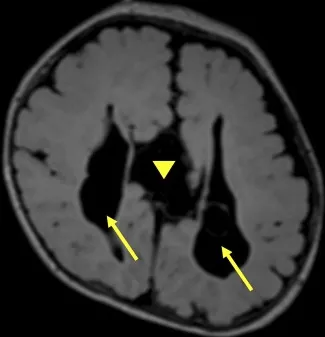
Preoperative imaging. Preoperative axial fluid-attenuated inversion recovery magnetic resonance imaging (FLAIR MRI) demonstrated corpus callosum agenesis (arrow head) and bilateral (right dominant) ventricular dilatation (arrow) (A).
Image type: radiology (mri)